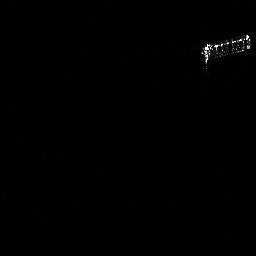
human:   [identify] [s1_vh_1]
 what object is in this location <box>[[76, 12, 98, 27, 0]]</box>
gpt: <ref>1 large ship at the top right</ref>